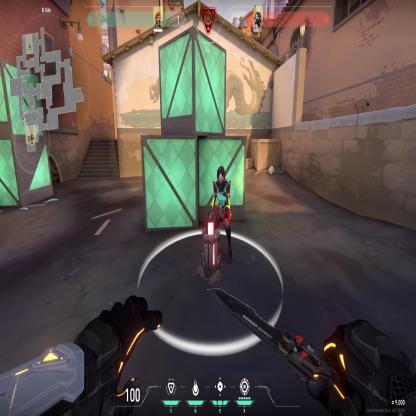
Label: planted spike ; enemy